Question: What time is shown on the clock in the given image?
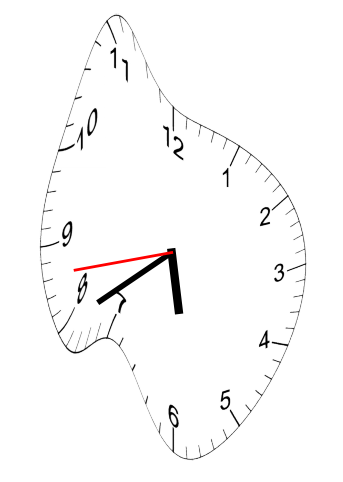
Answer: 05:39:43